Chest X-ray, AP view. Patient: 13 years old, sex M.
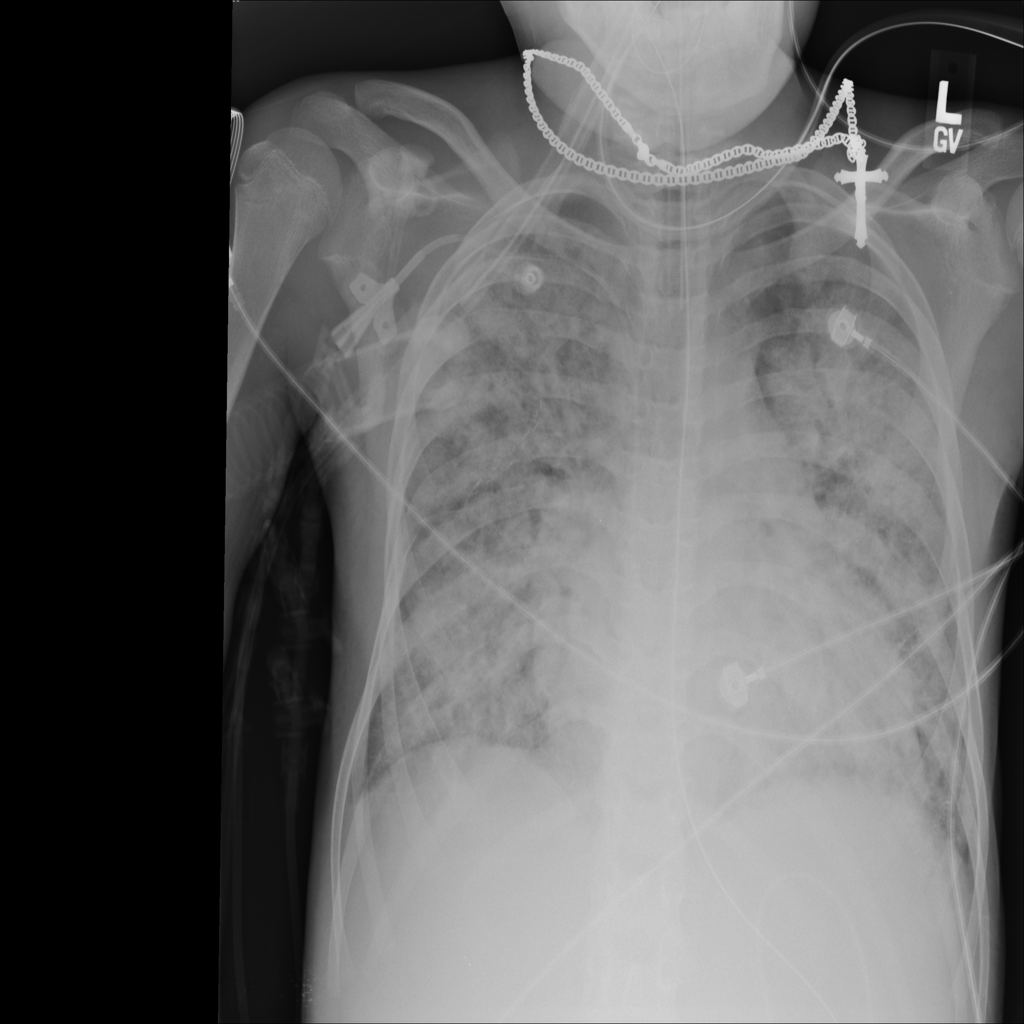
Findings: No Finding